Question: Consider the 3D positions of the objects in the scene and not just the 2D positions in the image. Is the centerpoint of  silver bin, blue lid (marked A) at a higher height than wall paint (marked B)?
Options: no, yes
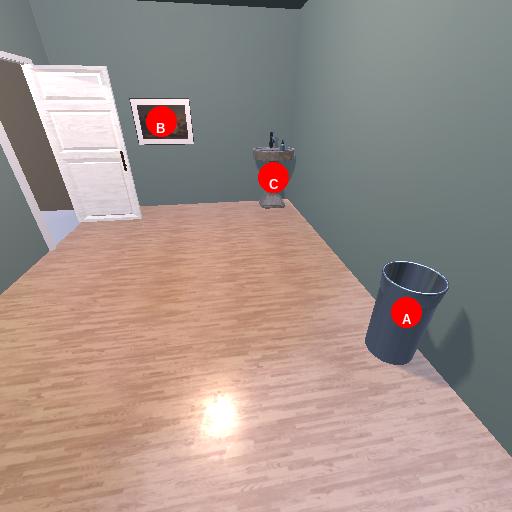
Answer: no